Question: I am doing a comment page. I have a json with all the comments, this comments go in one bubble speech. The problem is the comments can varied their size, and I want to have the bubble speech according to the size of the comment.
An example

As you can see the top of the bubble speech are not align. Here is the demo: <URL>.
I decided to make the change to dynamic because I was having a lot of white space in some bubble speech. Example: <URL>
Not sure what I have to change from my CSS
'''
.bubble-panel {
display: inline-block;
border: 1px dotted #CCCCCC;
height: 350px;
position: relative;
margin: 20px;
}
.bubble
{
position: relative;
width: 350px;
height: auto;
padding: 4px;
background: #FFFFFF;
-webkit-border-radius: 31px;
-moz-border-radius: 31px;
border-radius: 31px;
border: #46A5E4 solid 9px;
display:inline-block;
margin-bottom: 0px;
margin-right: 50px;
vertical-align: middle; /* ADD THIS LINE */
}
.bubble p
{
margin: 10px;
}
.bubble:after
{
content: '';
position: absolute;
border-style: solid;
border-width: 31px 14px 0;
border-color: #FFFFFF transparent;
display: block;
width: 0;
z-index: 1;
margin-left: -14px;
bottom: -31px;
left: 20%;
}
.bubble:before
{
content: '';
position: absolute;
border-style: solid;
border-width: 39px 22px 0;
border-color: #46A5E4 transparent;
display: block;
width: 0;
z-index: 0;
margin-left: -22px;
bottom: -48px;
left: 20%;
}
.caption {
//border: 1px solid red;
width: 20em;
font-size: 14px;
line-height: 1.5;
position: absolute;
bottom: auto;
right: 0px;
}
.caption h1, .caption h2, .caption h3 {
font-size: 1.00em;
text-align: left;
margin: 0;
}
'''
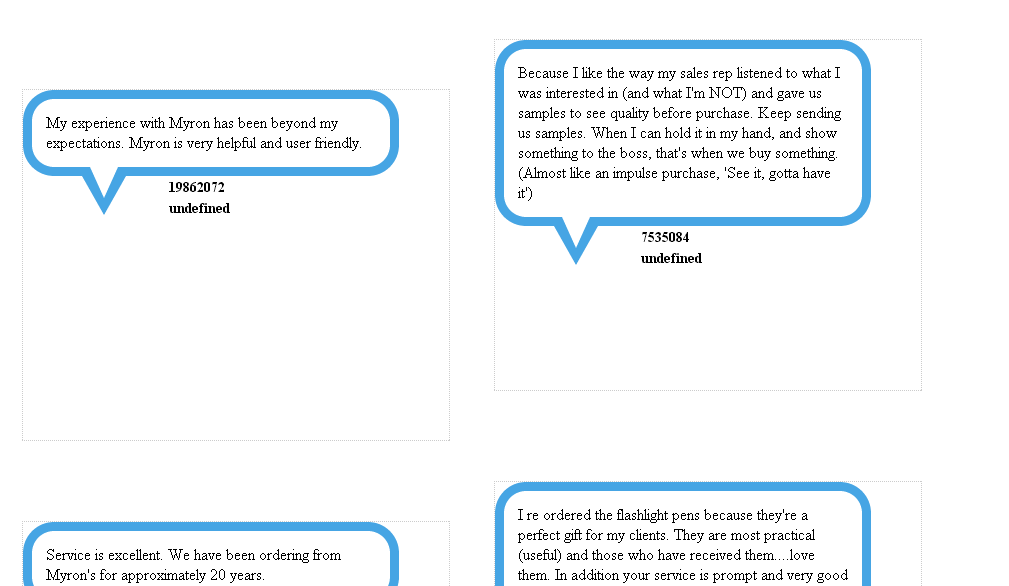
Answer: I have changed a bit the class '.bubble-panel' on your CSS.
(<URL>
'''
.bubble-panel {
display: inline-block;
border: 1px dotted #CCC;
height: 350px;
position: relative;
margin: 20px;
top: 0;
float: left;
}
'''
Tested on Chrome, Firefox and Safari and top of the bubble speechs are now aligned.